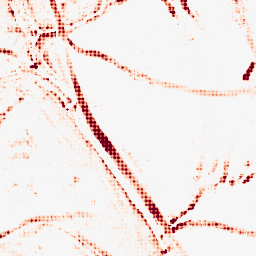
Category: morphological
Decomposition family: morphological_square
Decomposition parameters: operation: opening
size: 10
Upsampling method: sinc_blackman
Upsampling parameters: scale: 8
kernel_size: 8
Upsampling scale: 8